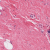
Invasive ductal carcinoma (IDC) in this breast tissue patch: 0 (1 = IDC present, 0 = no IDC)